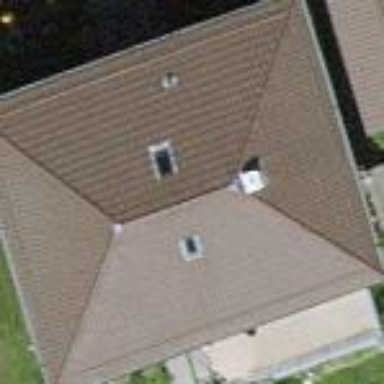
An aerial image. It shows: Hipped roof house.